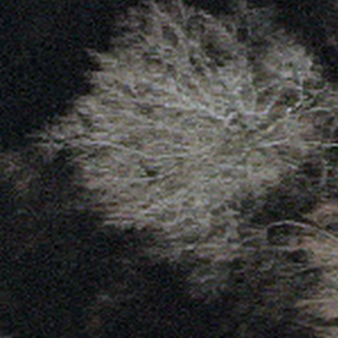
Label: other